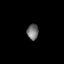
Tissue: lung
Cell type: Others
Senescence score: 0.1242
Nuclear area (px): 178
Mean DAPI intensity: 112.483